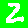
Digit: 2